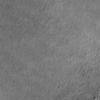
Label: not_dusty